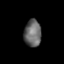
Tissue: prostate
Cell type: T cells
Senescence score: 0.7054
Nuclear area (px): 458
Mean DAPI intensity: 101.956